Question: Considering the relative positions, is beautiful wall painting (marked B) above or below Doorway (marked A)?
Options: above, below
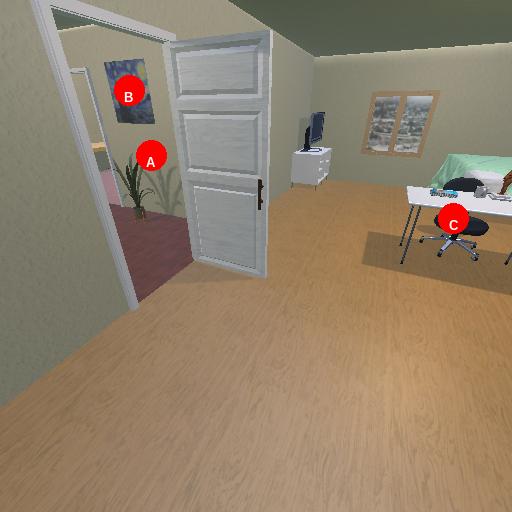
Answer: above